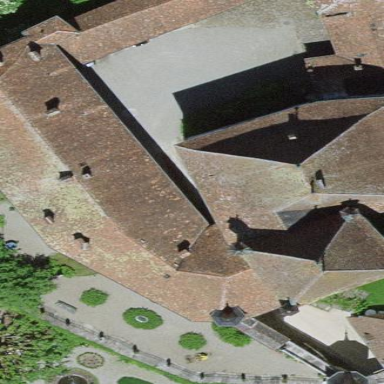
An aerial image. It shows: Stately castle of historical significance.